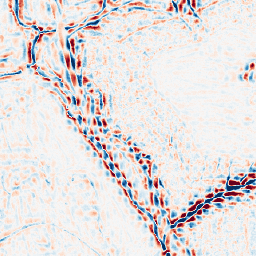
Category: wavelet
Decomposition family: wavelet_dwt
Decomposition parameters: wavelet: db4
level: 3
Upsampling method: area
Upsampling parameters: scale: 2
Upsampling scale: 2